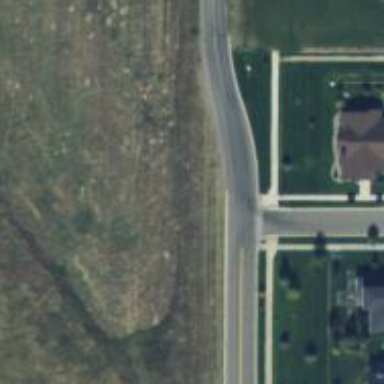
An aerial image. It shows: Tertiary road.